Interaction volume radius: 5 \u00c5
Interaction volume height: 20 \u00c5
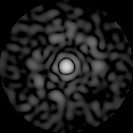
Disorder parameter: 0.7977